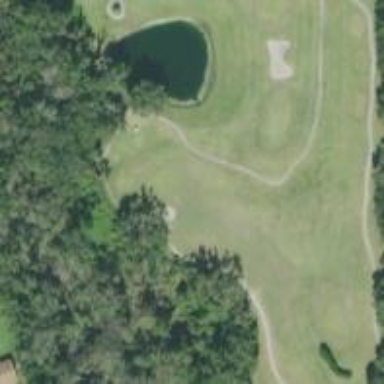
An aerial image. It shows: Designated golf cart path.